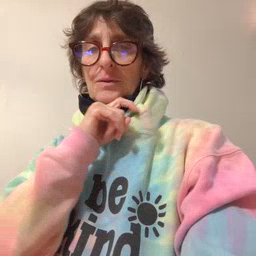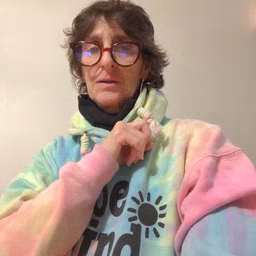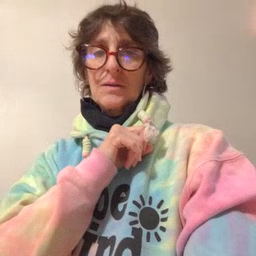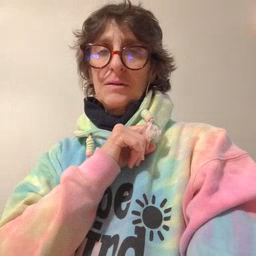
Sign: cereal